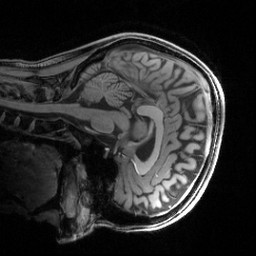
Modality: T1w
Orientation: sagittal
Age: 24
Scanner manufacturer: siemens
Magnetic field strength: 3 T
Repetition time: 2.5 s
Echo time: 0.00444 s